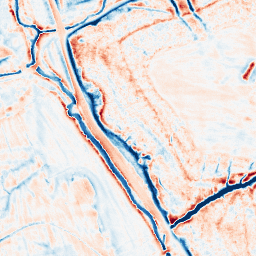
Category: edge_preserving
Decomposition family: guided
Decomposition parameters: radius: 4
eps: 0.01
Upsampling method: sinc_blackman
Upsampling parameters: scale: 2
kernel_size: 16
Upsampling scale: 2